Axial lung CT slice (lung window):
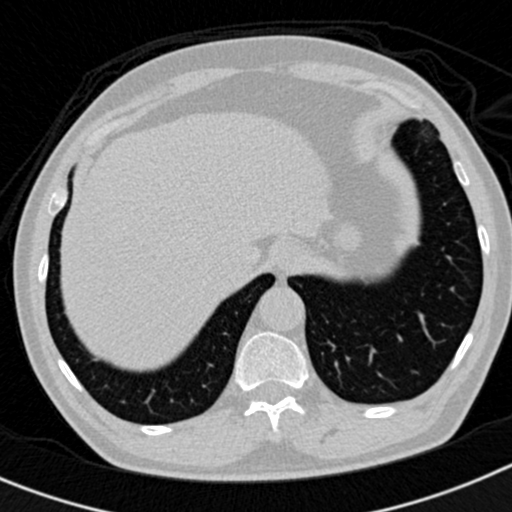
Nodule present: no